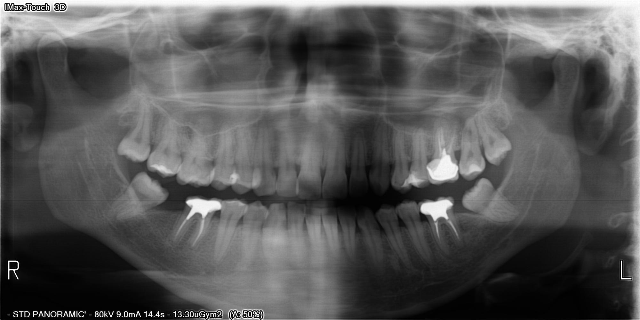
adult